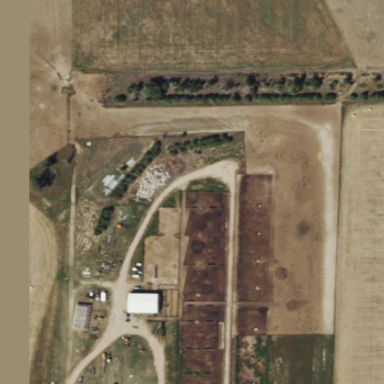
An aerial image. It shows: Farmyard area.